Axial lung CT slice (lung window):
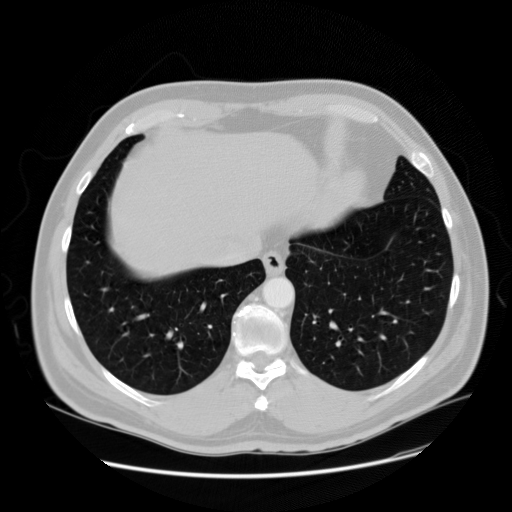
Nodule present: no